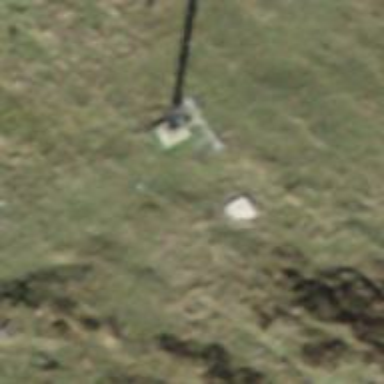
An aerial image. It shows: Pylon used for aerialway.